Question:
I want to remove the Thumb from the scrollbar when the IsEnabled property of the Scrollbar is Set to false. How can it be done in the code behind ? Please help.
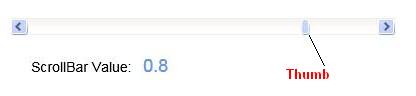
Answer: You can make custom control template (based on standard template - <URL> for you scrollbar without thumb.